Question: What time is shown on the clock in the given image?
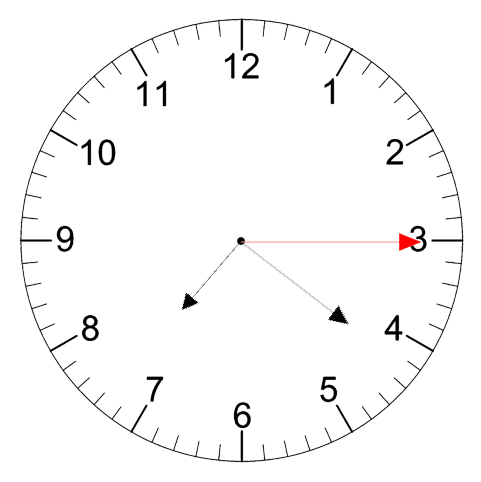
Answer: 07:21:15